Question: created a music player and my tracking progress is uislider with thumb as iTunes . everything seems good except the touch of the slider thumb is not smoothly as iTunes. in iTunes music player the thumb is get touch easily although the dash (thumb image) is too small.

how can I do like iTunes ? can I wide the thumb touch space. I added transparent area in thumb hight but nothing change.
I want the dragging be smoothly , now it needs to tap the thumb and then dragging. plz , I lost a long time try to improve it as iTunes
this is my code for creation the slider
'''
progressView = [[UISlider alloc] initWithFrame:CGRectMake(60, 30, 200, 7)];
[progressView addTarget:self action:@selector(sliderMoved:) forControlEvents:UIControlEventValueChanged];
[progressView setThumbImage:[UIImage imageNamed:@"thumb.png"] forState:UIControlStateNormal];
progressView.continuous=YES;
[self.view addSubview:progressView];
- (IBAction)sliderMoved:(UISlider *)aSlider{
if (streamer.duration)
{
double newSeekTime = (aSlider.value) * streamer.duration;
[streamer seekToTime:newSeekTime];
}
'''
}
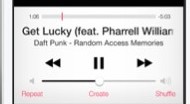
Answer: this article provide the solution by increasing the thumb clickable area
<URL>